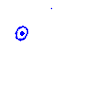
Particle: kaon